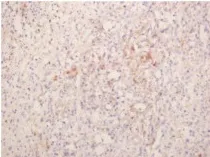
Pathological findings. EMA (x200).
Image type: pathology (immunostaining)